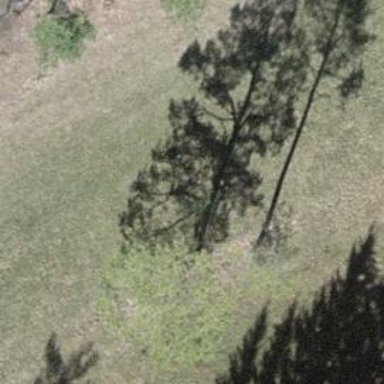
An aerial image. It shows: Needle-leaved tree in nature.